Platform: macOS
Application: Arc Browser
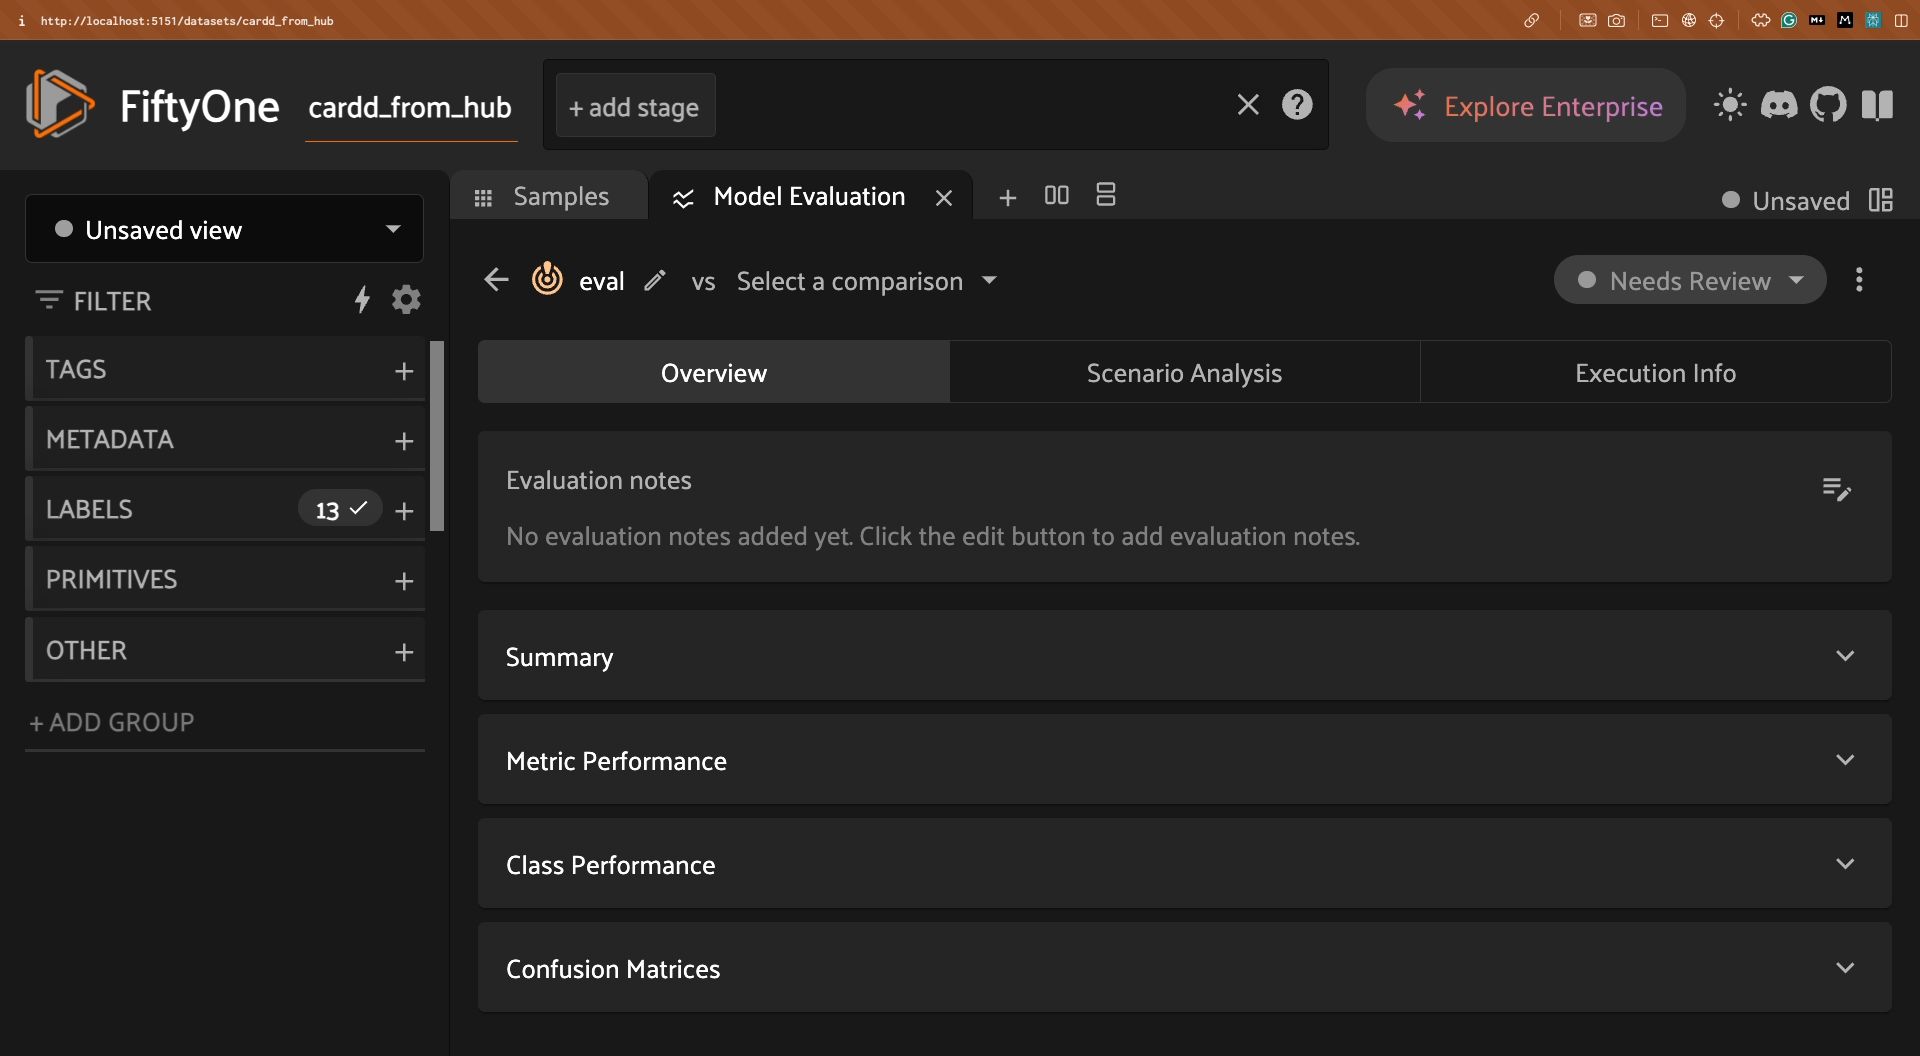
task_description: Expand the summary card in the Model Evaluation panel
action_type: click
element_info: Menu Item
steps_since_start: 1